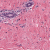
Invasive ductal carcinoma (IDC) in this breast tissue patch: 0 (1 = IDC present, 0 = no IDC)